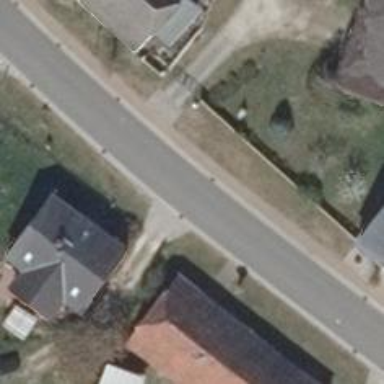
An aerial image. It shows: Secondary road with asphalt surface.